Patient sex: M
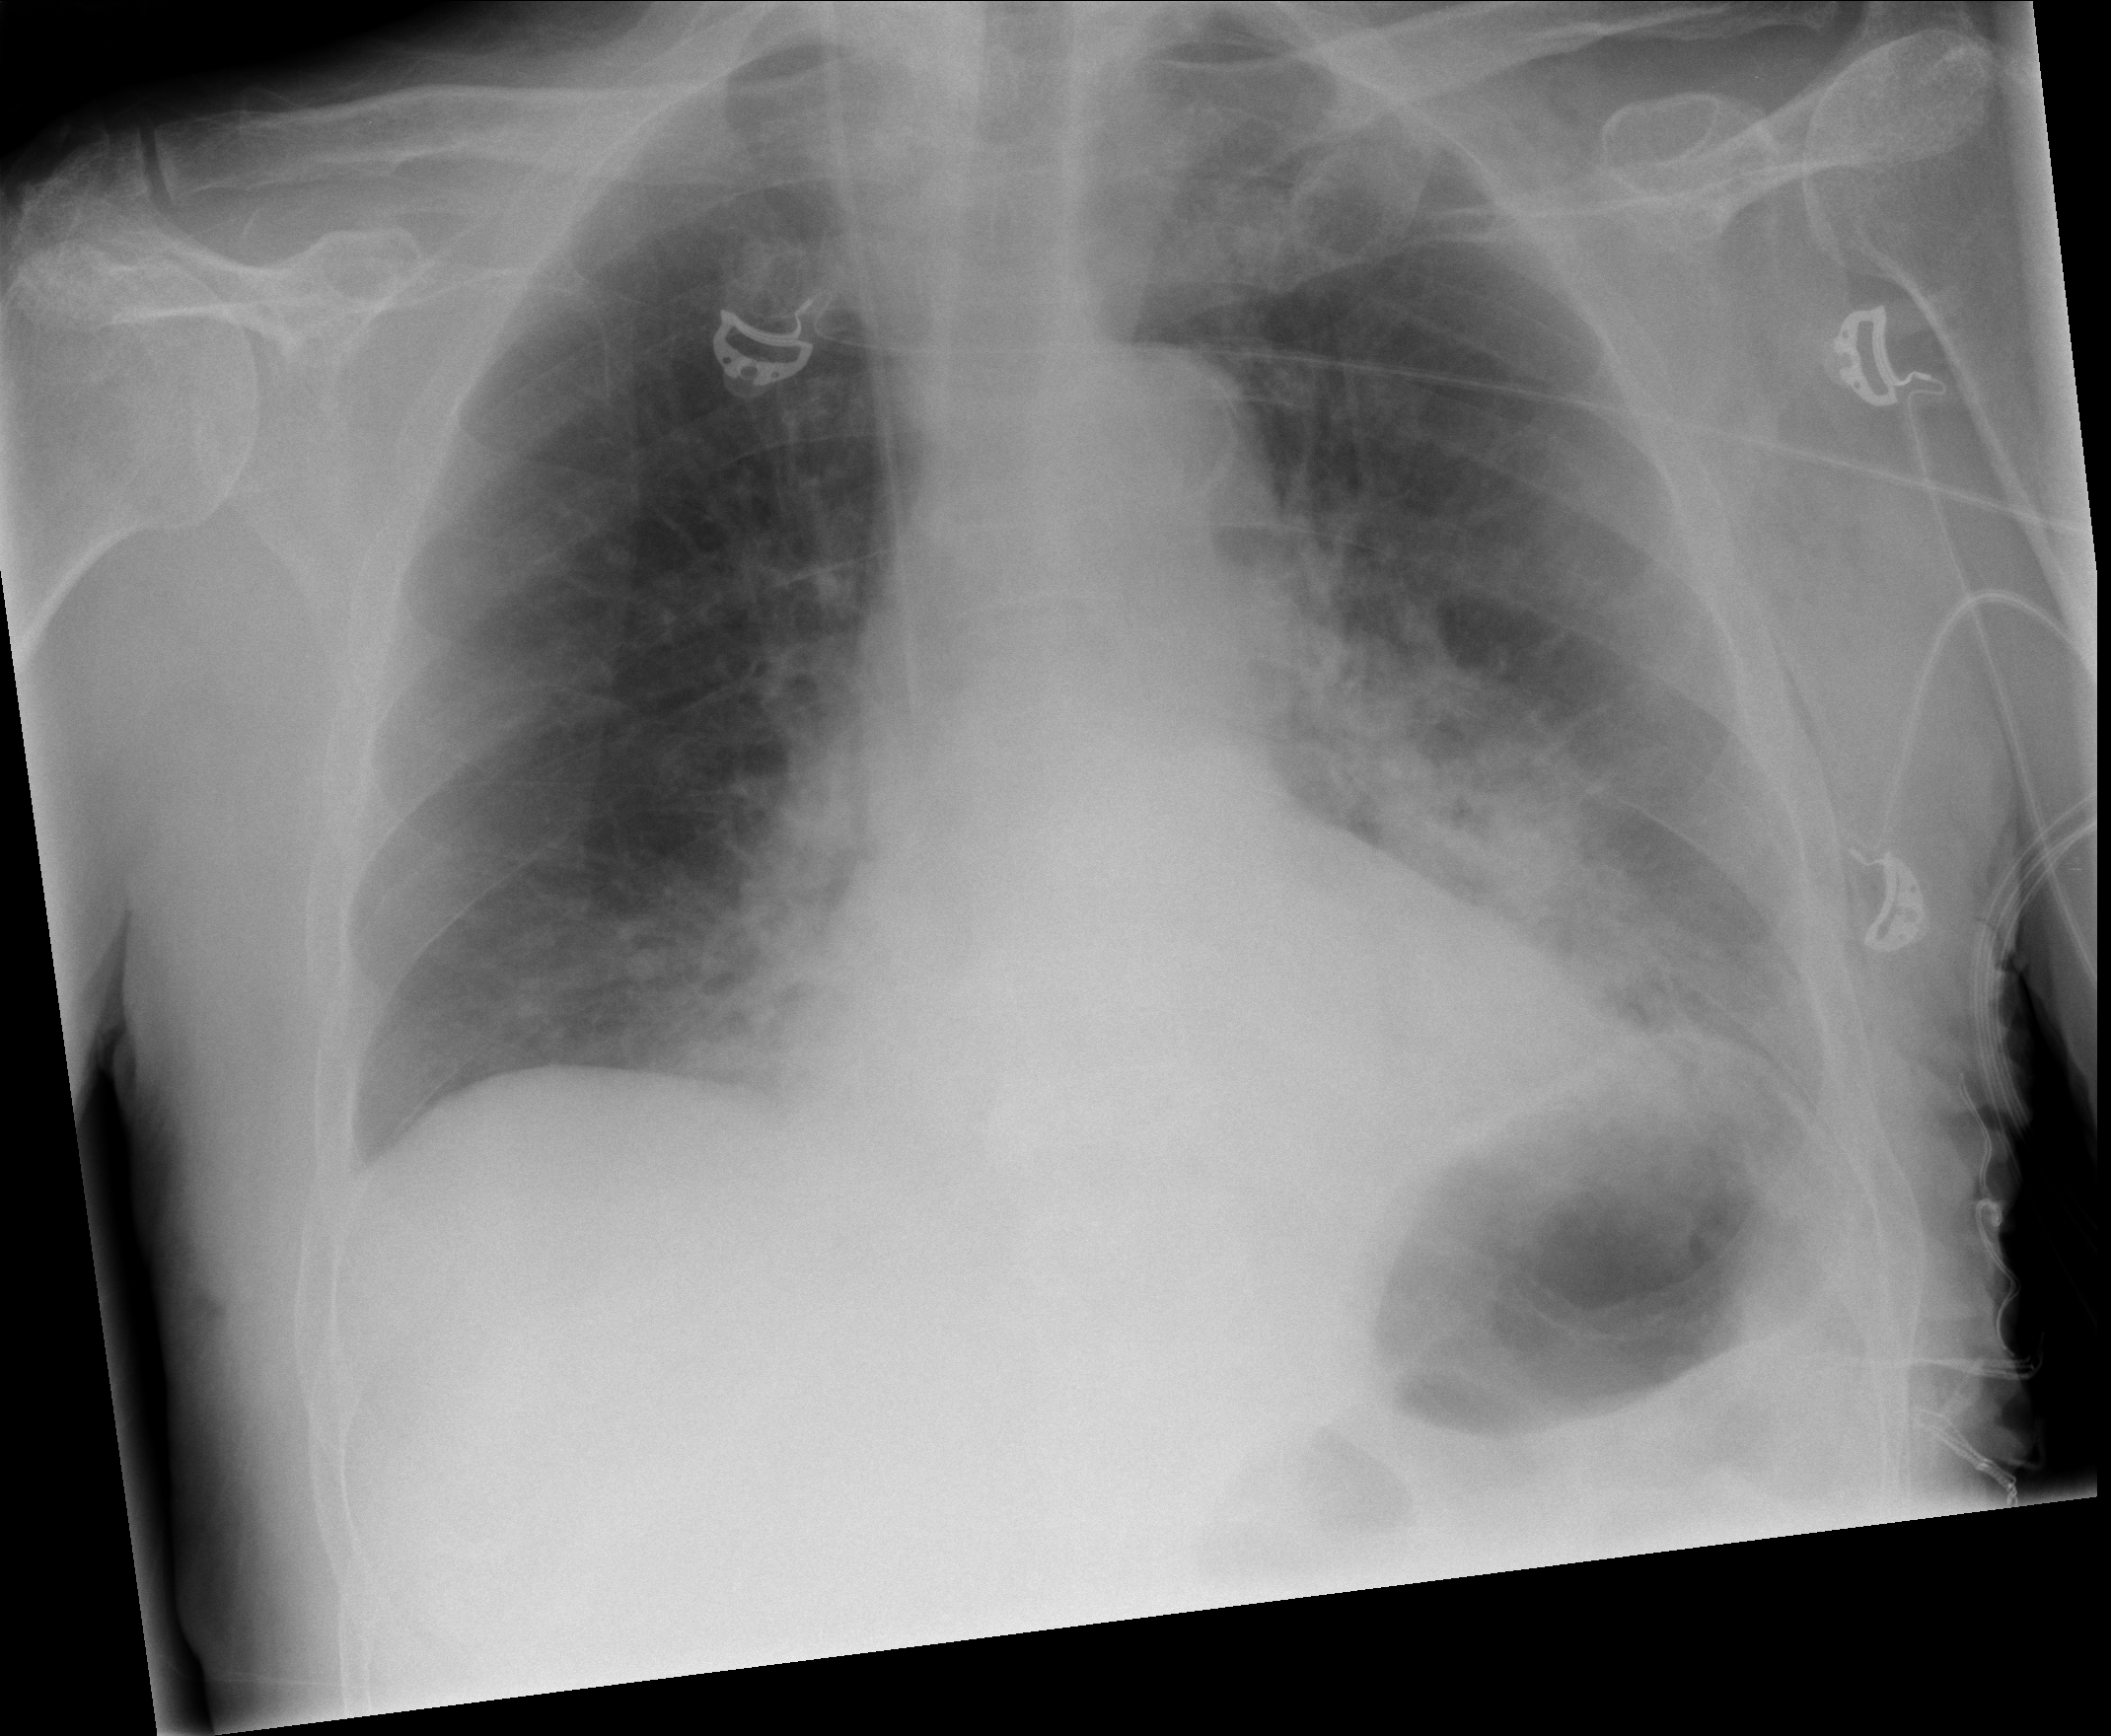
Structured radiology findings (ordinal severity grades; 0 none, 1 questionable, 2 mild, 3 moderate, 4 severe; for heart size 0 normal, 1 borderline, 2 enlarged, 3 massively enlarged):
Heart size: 0
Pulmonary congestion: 0
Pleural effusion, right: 0
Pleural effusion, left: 0
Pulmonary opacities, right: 0
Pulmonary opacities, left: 2
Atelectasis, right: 2
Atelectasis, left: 1